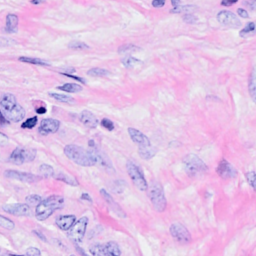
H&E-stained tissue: Breast